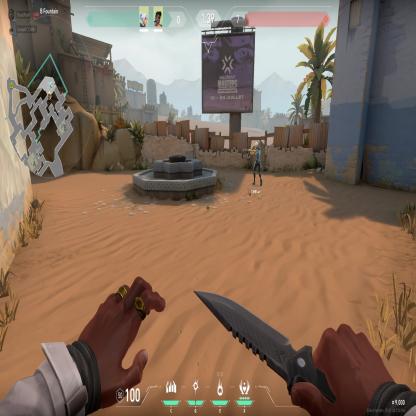
Label: teammate